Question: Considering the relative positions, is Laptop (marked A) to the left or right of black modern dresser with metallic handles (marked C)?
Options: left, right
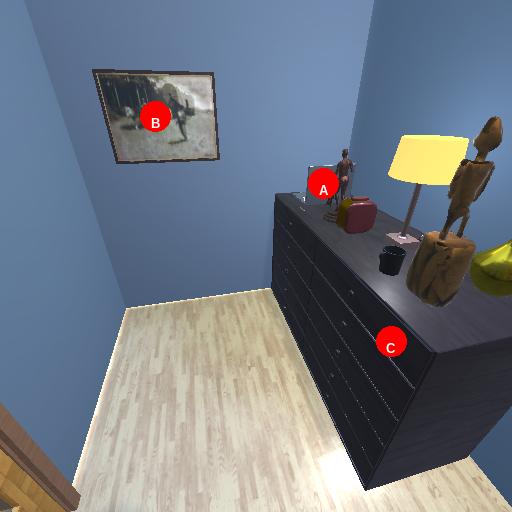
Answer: left